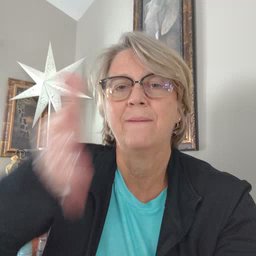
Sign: after